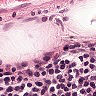
Metastatic tissue present: no